Field crop: maize
Growth stage: 1
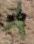
Species: atriplex